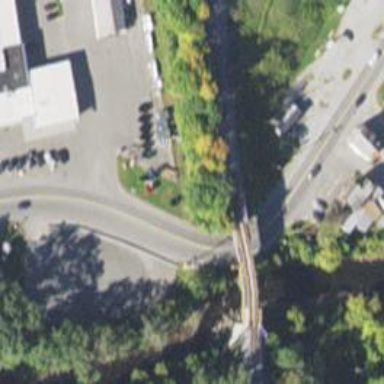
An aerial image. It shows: Railway bridge.